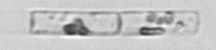
Label: Leptocylindrus